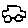
Label: car